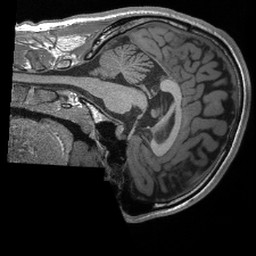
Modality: T1w
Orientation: sagittal
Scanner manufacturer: siemens
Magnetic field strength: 3 T
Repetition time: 2.4 s
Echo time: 0.00213 s